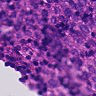
Metastatic tissue present: yes